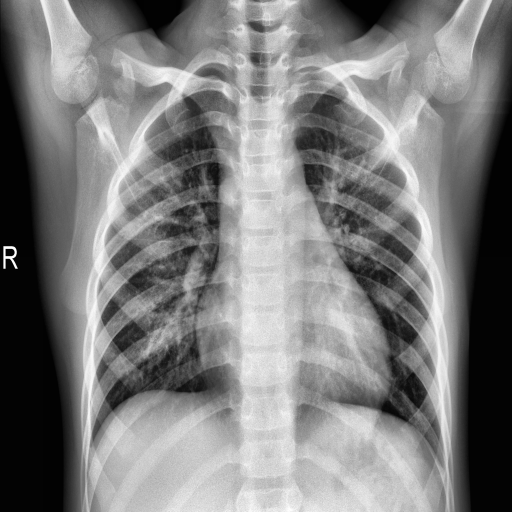
Finding: NORMAL